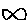
Label: fish